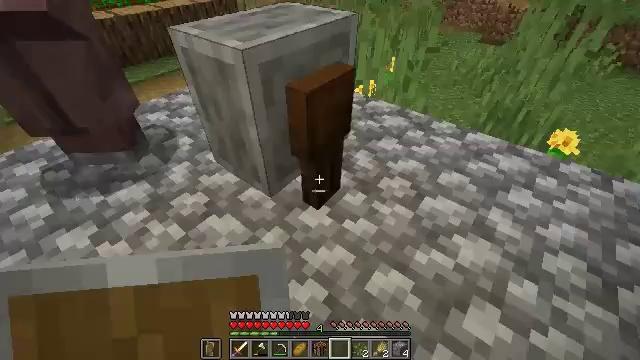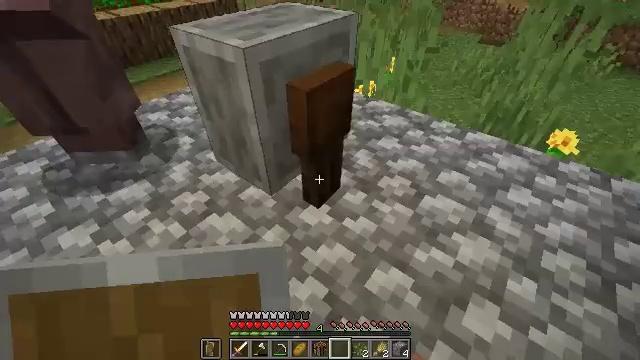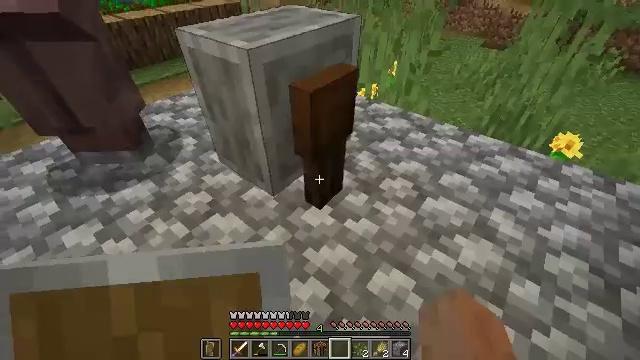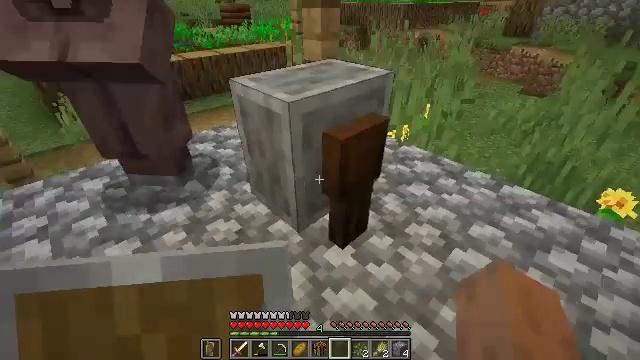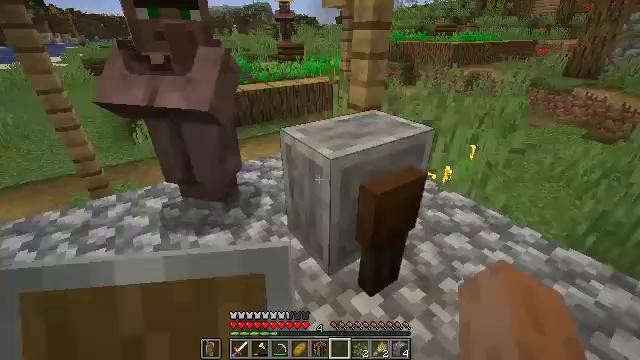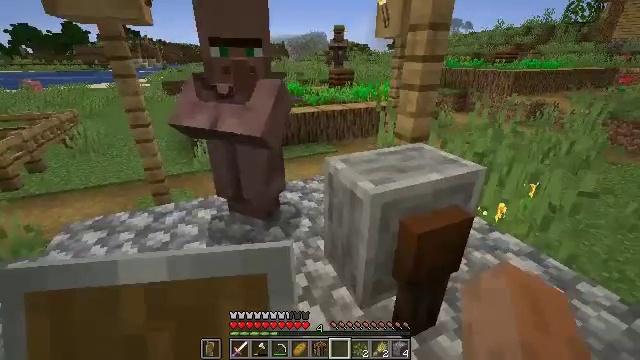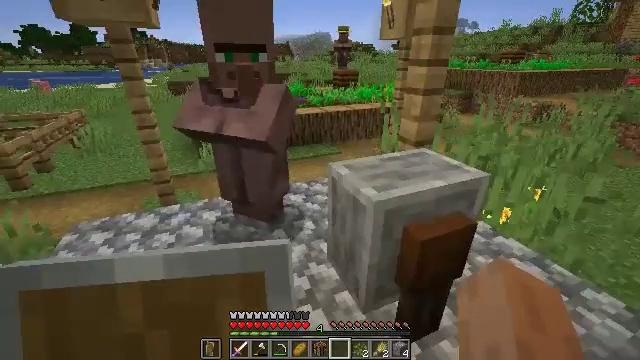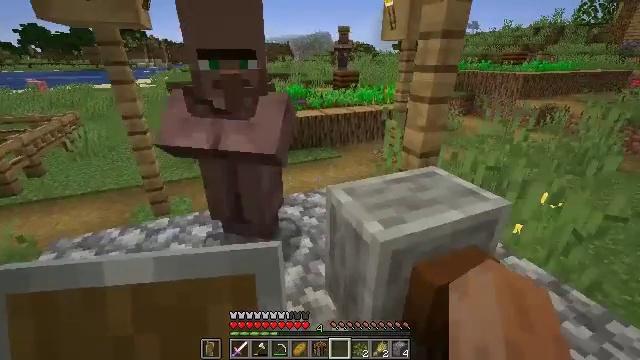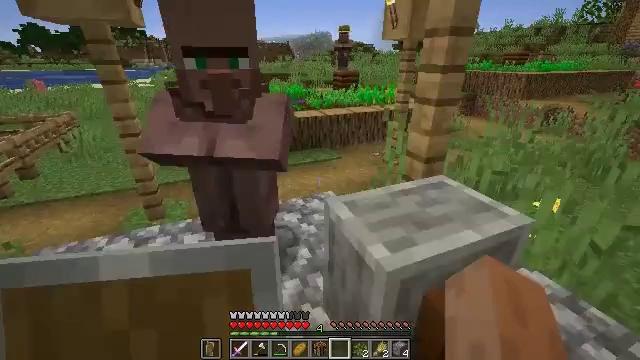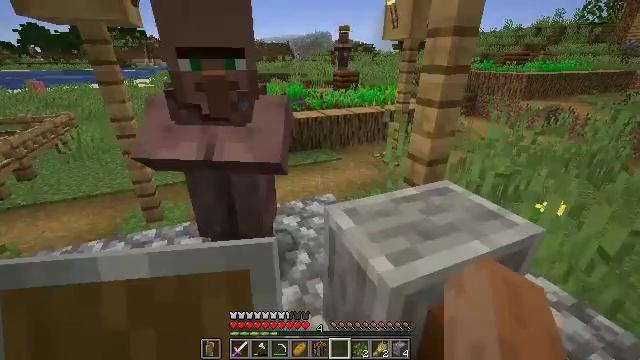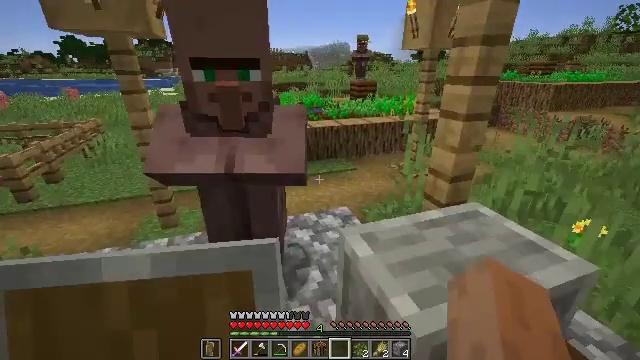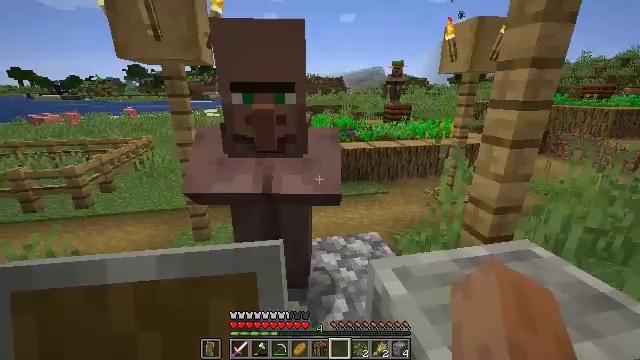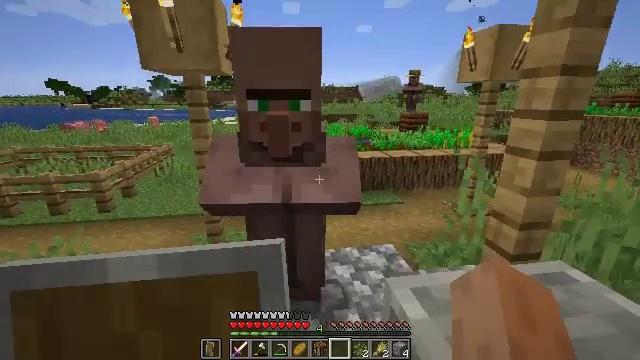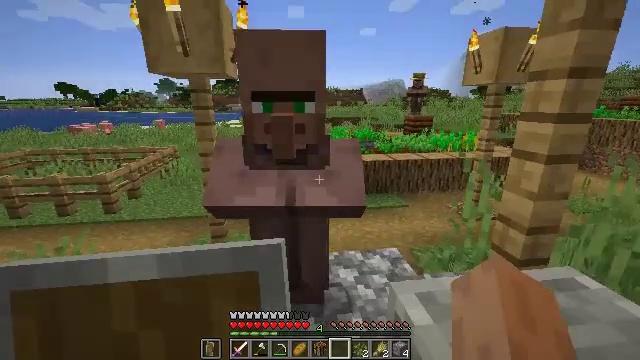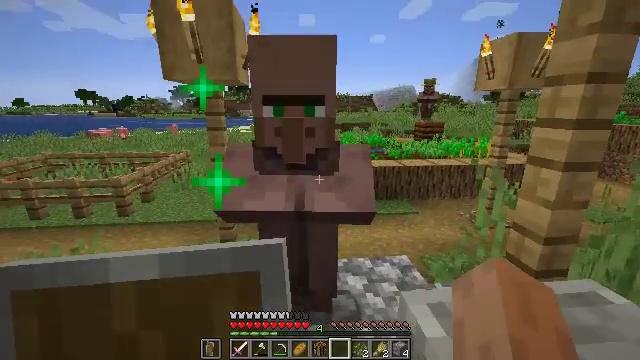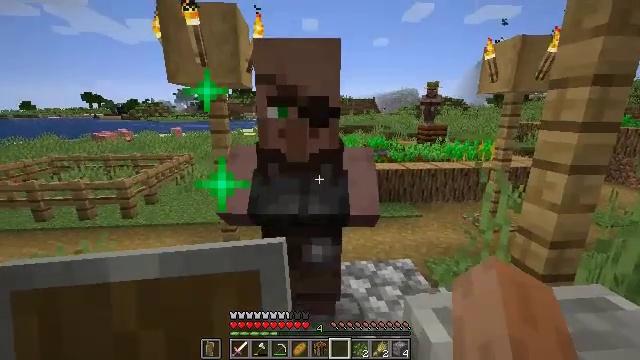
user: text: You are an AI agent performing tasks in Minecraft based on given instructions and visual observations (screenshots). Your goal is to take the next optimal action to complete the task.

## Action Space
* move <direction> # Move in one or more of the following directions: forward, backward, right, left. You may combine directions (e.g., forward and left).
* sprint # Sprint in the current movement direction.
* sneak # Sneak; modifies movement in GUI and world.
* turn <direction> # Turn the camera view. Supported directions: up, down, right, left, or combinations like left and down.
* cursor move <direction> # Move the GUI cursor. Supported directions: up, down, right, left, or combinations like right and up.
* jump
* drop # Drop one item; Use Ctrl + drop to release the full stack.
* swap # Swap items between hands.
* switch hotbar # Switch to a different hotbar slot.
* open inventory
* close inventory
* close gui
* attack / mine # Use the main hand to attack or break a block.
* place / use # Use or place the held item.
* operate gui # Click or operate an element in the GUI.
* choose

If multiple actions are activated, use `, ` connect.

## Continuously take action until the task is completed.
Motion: motion action
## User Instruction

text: Mine the grindstone block.
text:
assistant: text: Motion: sneak
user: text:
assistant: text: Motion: no_op
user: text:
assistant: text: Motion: turn left and up
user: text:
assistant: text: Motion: turn left and up
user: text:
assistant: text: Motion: turn left and up
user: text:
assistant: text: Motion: move forward
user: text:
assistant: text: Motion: move forward
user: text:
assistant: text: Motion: move forward
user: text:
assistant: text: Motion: no_op
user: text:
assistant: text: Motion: turn left and up
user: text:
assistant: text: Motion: turn left and up
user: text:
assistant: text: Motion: turn left and up
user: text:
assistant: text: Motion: no_op
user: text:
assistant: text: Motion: turn left and up
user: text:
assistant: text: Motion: no_op
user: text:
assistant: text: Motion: turn up
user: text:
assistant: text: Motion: move back
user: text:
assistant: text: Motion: move back
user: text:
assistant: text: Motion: move back
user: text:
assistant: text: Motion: move back
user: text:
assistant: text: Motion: no_op
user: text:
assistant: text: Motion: no_op
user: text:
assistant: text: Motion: move forward, turn left
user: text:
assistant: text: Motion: move forward, turn left, use / place
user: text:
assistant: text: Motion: move forward, turn left, use / place
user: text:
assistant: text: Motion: move forward
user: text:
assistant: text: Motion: no_op
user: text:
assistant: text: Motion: no_op
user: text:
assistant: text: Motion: open gui
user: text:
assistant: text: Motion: no_op